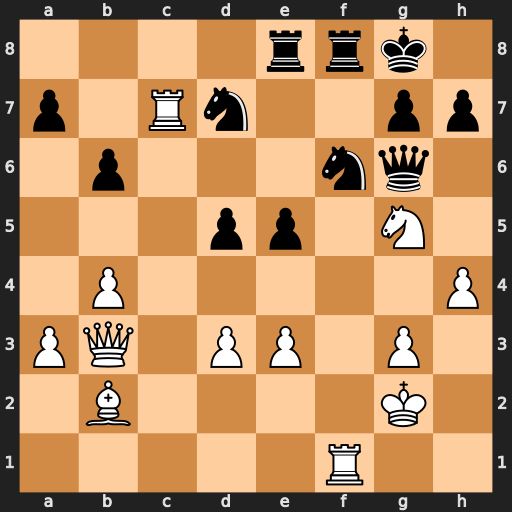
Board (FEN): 4rrk1/p1Rn2pp/1p3nq1/3pp1N1/1P5P/PQ1PP1P1/1B4K1/5R2
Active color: w
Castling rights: -
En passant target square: -
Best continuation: Rxd7 Nxd7 Qxd5+